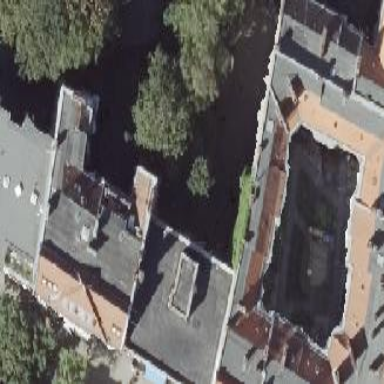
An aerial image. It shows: Building with apartments and flat roof.